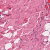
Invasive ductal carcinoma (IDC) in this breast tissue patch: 0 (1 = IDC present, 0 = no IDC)